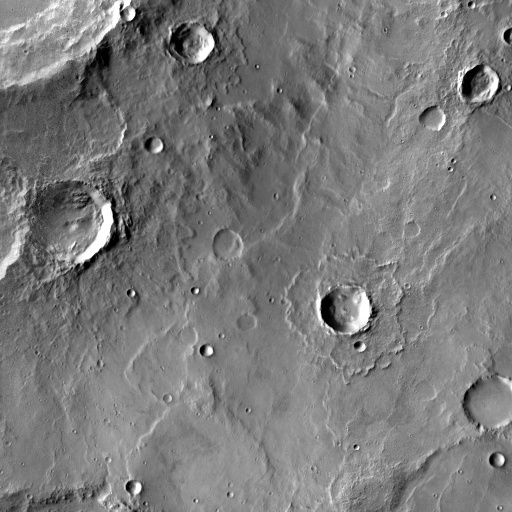
Crater classes present: Background, Other, Layered, Buried, Secondary